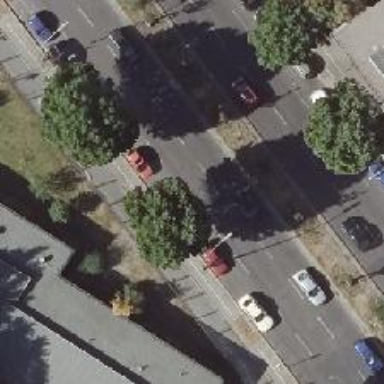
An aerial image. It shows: Secondary road with asphalt surface. There is parallel on-street parking on the right lane.